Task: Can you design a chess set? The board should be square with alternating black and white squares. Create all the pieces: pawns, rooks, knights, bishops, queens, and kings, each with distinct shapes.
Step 4568:
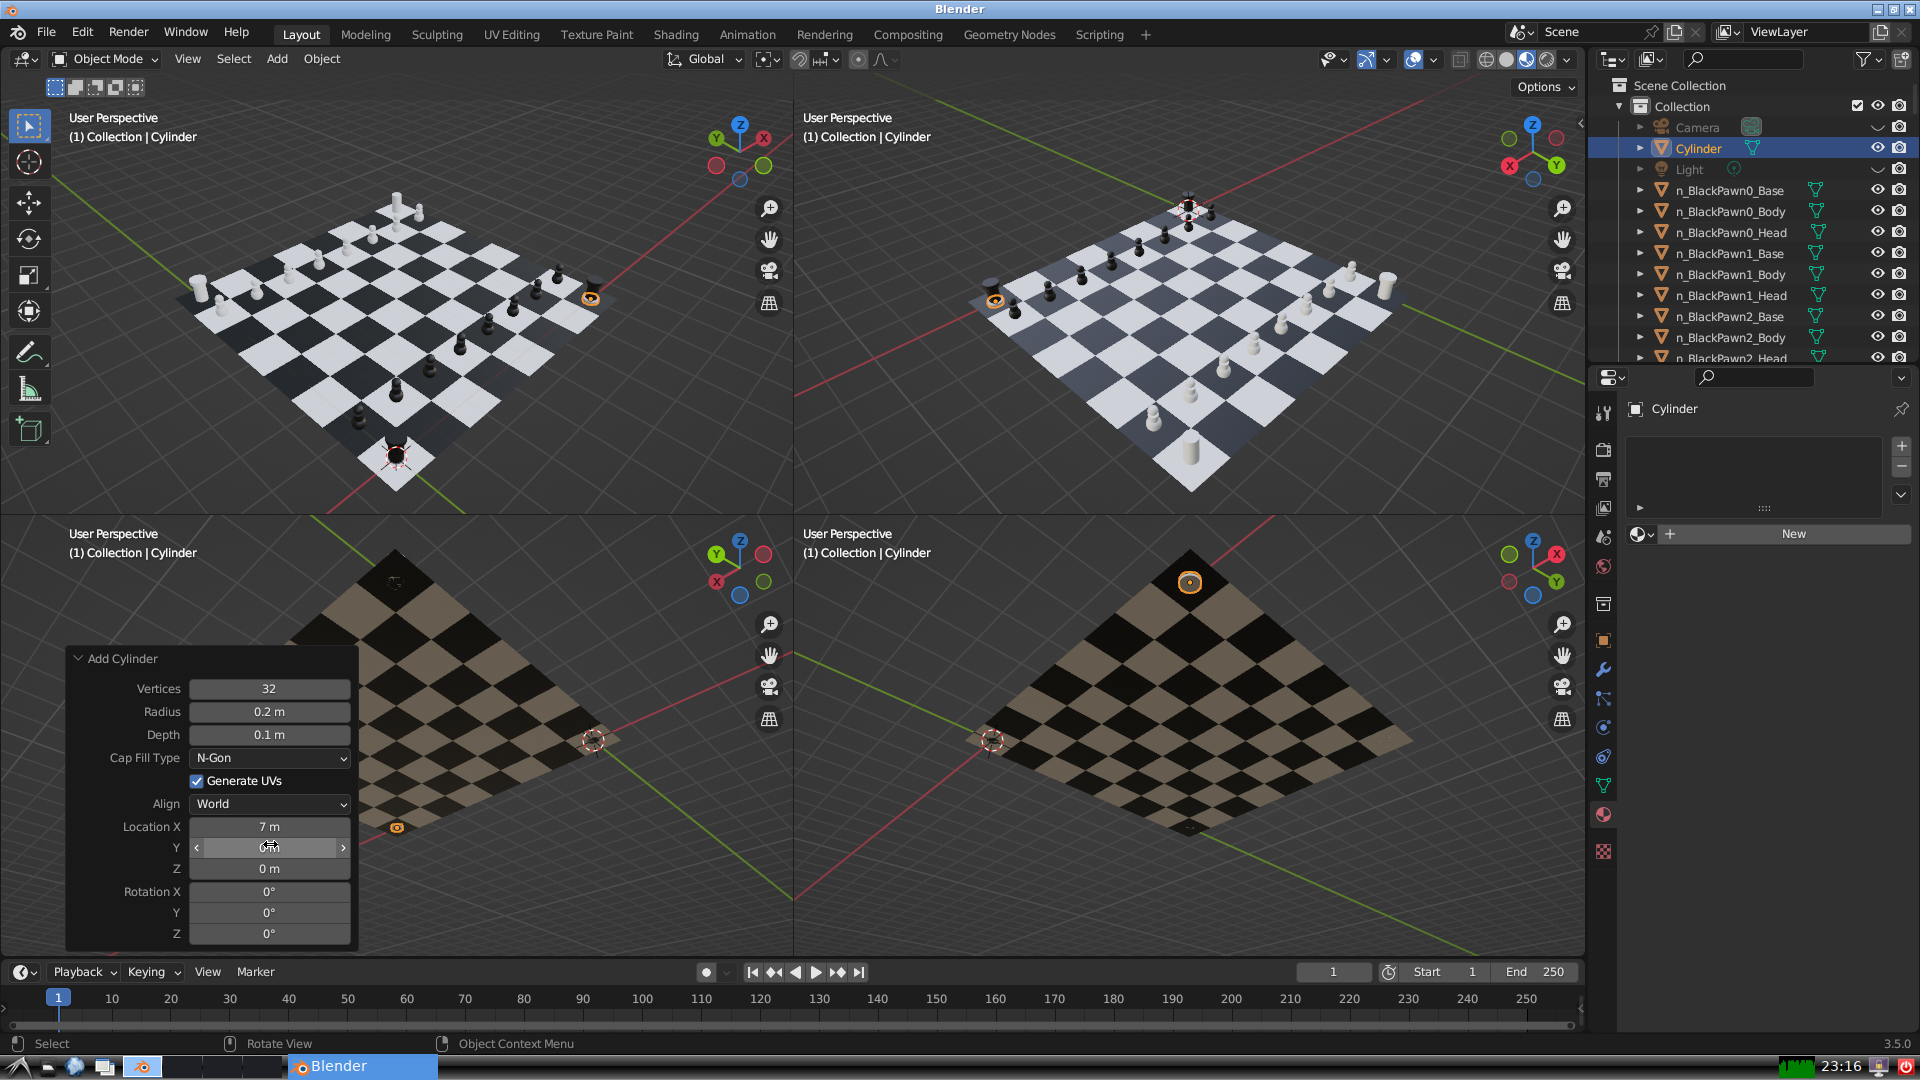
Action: click: no